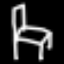
Label: chair